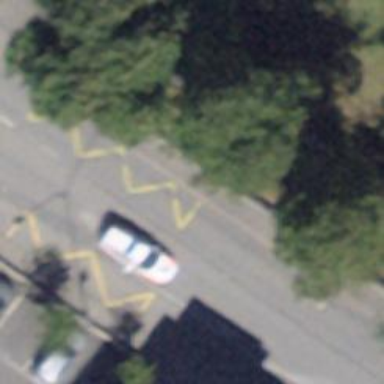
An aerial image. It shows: Bus stop with platform for public transport.